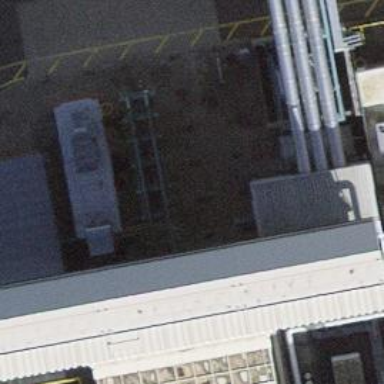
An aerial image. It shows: Industrial building.